Question: I'm trying to create a grid that would allow the "rows" of content inside to have dynamic height but at the same time keep borders around each "cell". I can't think of a way to do this that wouldn't involve nasty hacks and need some help.
The following schematic explains what I'm after and what I've tried so far:

Ideally:
- -
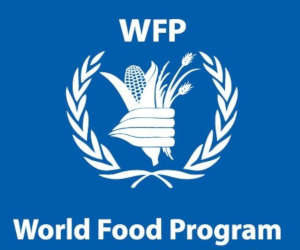
Answer: Tables would be the ideal solution, but as you mentioned aren't valid for you in this instance.
The use of 'display: table-cell;' also will not work for you as IE6/7 do not support it.
Your best bet would be to follow something like the method outlined <URL> and then relatively position them to the left an amount equal to the width of the cell. Not a pretty solution, but it is a hard problem to solve otherwise.
Alternatively, you could make <URL> of the table cells are really just part of a background image applied to the row and repeated vertically. This would be much simpler HTML and CSS wise, but requires making an image out of the styles, which could be a huge pain whenever you want to change something.